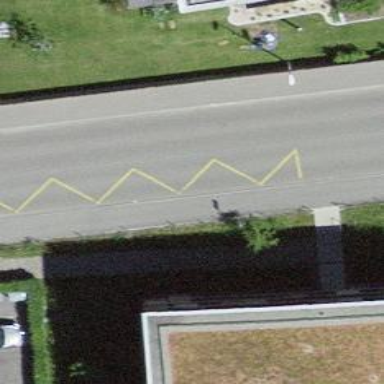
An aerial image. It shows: Bus stop with platform for public transport.